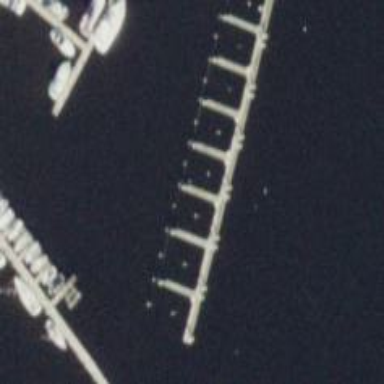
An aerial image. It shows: Man-made pier.